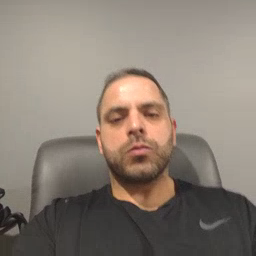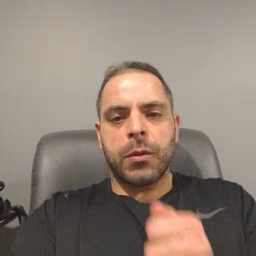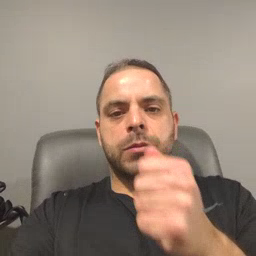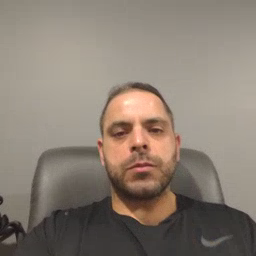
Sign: hide